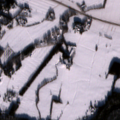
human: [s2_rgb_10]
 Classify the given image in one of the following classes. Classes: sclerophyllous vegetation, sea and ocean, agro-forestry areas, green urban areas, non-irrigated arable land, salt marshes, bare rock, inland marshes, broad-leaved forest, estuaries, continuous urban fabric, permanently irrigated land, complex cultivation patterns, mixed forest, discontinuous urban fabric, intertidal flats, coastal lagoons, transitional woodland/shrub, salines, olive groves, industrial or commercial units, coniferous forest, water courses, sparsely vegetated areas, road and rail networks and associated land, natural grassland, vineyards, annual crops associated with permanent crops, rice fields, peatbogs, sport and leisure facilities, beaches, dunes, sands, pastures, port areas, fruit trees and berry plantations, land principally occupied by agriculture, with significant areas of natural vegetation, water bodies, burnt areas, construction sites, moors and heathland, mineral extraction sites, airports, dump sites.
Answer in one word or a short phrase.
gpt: non-irrigated arable land, land principally occupied by agriculture, with significant areas of natural vegetation, coniferous forest